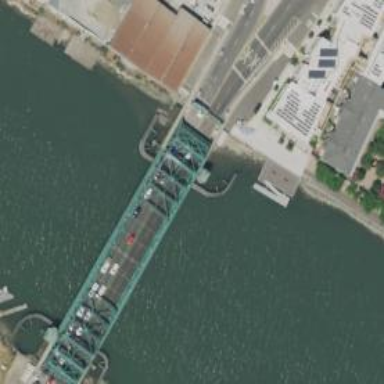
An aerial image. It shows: Secondary road crossing movable bridge.